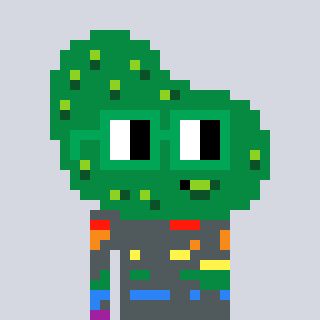
a pixel art character with square green glasses, a pickle-shaped head and a foggrey-colored body on a cool background